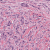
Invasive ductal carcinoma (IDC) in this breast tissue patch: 1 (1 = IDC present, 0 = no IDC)